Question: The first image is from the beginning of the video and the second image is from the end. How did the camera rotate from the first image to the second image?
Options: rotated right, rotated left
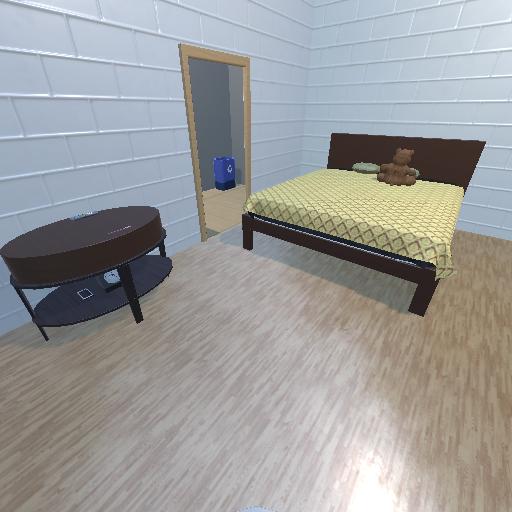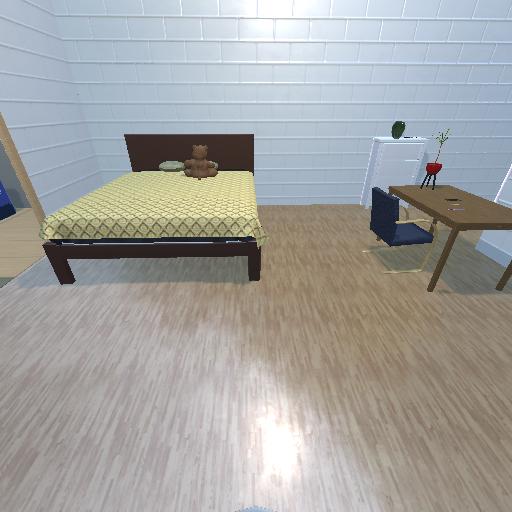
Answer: rotated right